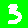
Digit: 3